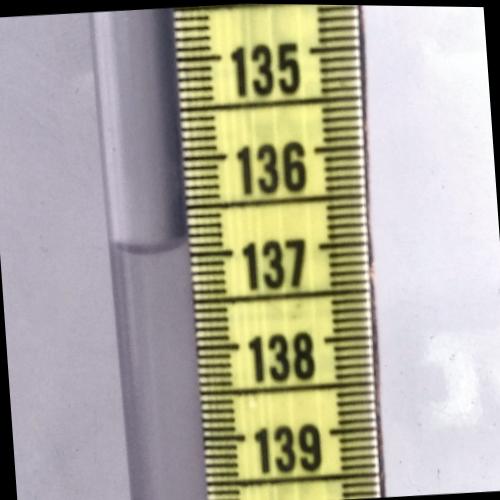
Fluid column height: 136.9 cm